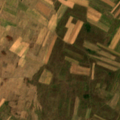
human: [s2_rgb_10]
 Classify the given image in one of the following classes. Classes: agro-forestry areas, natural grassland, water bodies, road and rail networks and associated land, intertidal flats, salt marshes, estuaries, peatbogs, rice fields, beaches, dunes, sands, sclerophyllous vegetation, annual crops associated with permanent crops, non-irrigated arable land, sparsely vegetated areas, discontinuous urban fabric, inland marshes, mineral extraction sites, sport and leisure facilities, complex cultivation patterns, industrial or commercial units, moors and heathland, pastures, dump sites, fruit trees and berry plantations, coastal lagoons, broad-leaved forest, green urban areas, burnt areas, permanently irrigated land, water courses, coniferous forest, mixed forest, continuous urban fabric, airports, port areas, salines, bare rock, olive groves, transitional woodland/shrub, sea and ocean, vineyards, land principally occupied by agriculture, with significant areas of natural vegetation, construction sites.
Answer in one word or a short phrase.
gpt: non-irrigated arable land, complex cultivation patterns